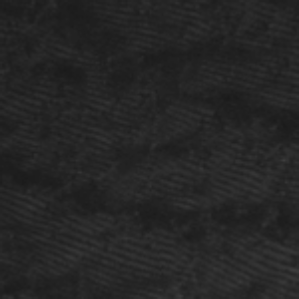
Label: frost